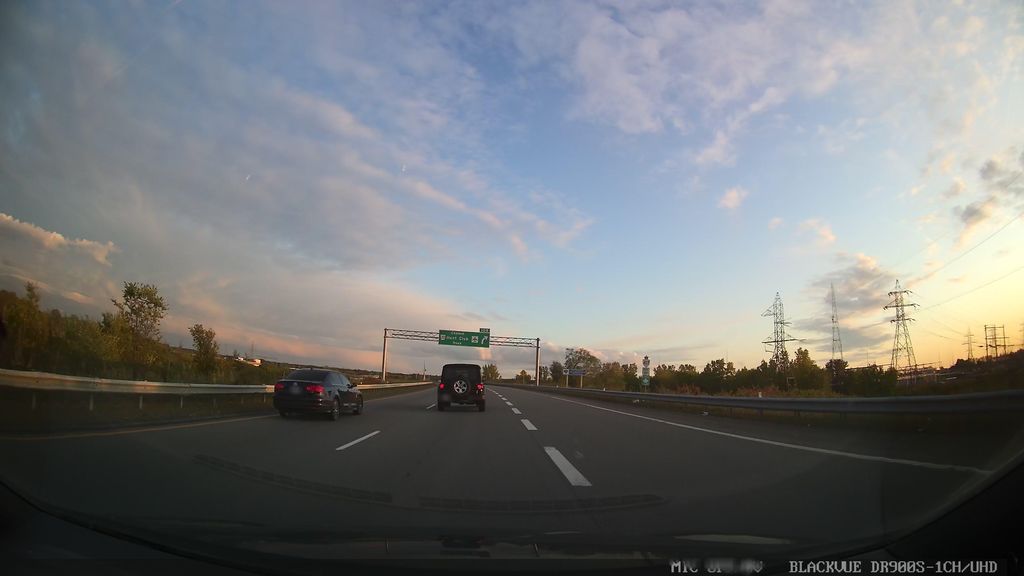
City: ottawa-gatineau